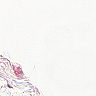
Metastatic tissue present: no